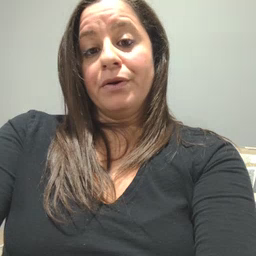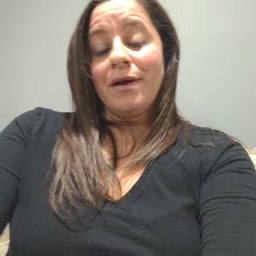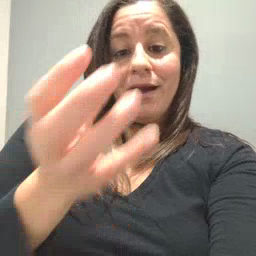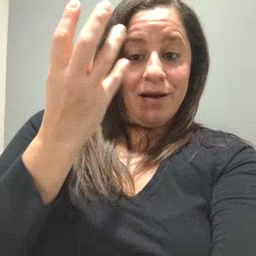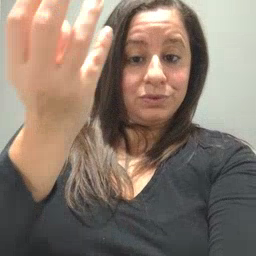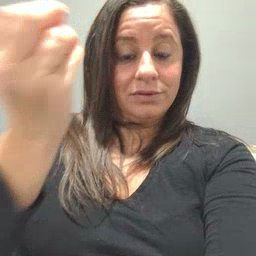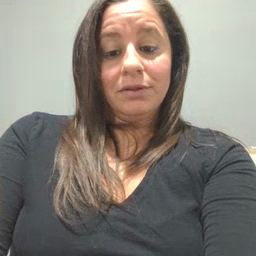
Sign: outside